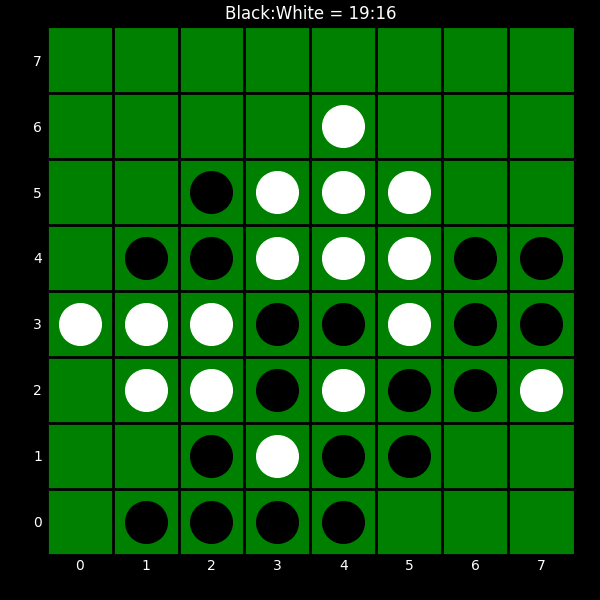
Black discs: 19
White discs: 16